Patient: sex M, age 64
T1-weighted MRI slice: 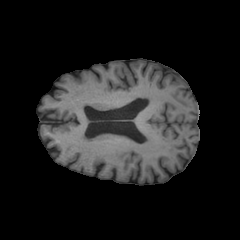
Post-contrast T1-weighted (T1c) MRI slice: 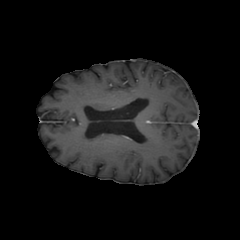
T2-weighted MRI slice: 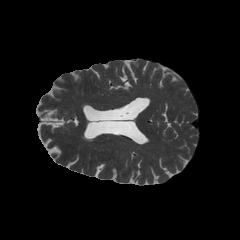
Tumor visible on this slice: no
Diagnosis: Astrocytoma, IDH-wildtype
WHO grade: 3